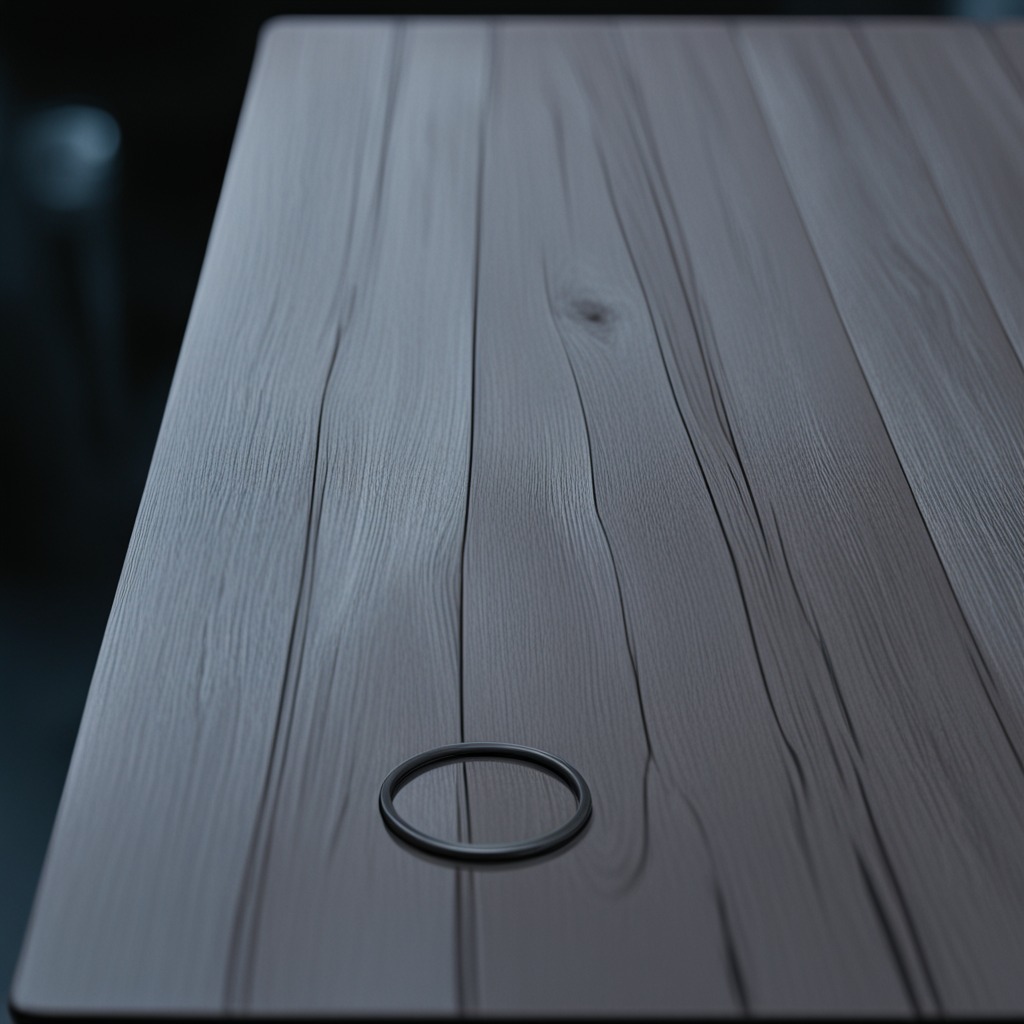
A rubber O-ring lies on a old table with faint burn marks in a small garage at twilight.